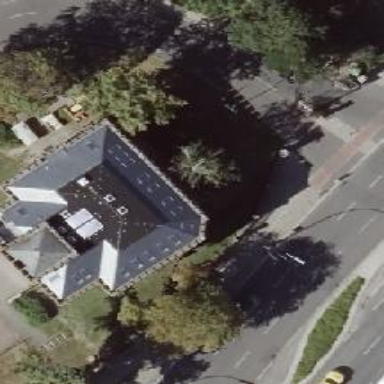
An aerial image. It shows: Photo of barracks building.